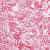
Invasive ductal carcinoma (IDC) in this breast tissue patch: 0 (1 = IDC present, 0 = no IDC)